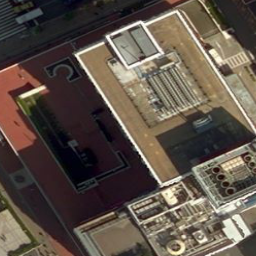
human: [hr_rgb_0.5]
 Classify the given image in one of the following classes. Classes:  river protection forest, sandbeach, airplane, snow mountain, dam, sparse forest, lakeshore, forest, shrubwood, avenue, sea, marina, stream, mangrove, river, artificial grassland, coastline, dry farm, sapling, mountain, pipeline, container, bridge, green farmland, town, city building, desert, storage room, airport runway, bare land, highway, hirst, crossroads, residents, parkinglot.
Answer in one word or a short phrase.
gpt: city building